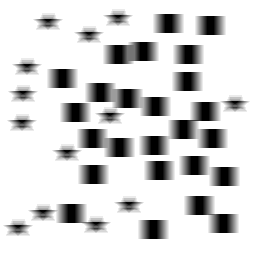
Squares: 25
Triangles: 0
Stars: 13
Total shapes: 38